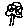
Label: tree